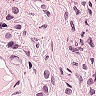
Metastatic tissue present: yes